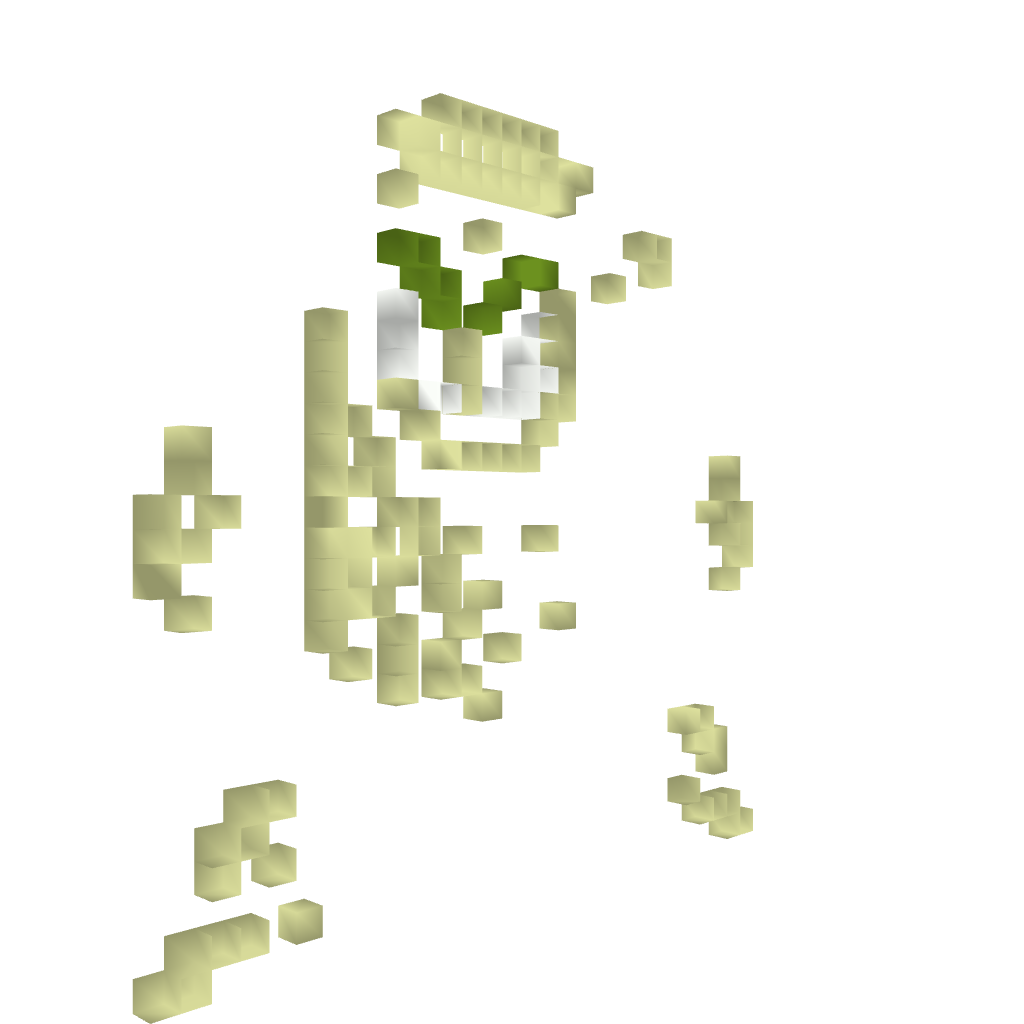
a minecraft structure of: Woodman (ErnieCIII)